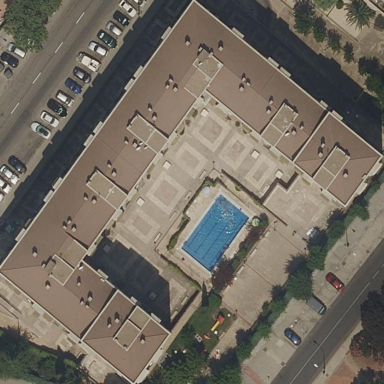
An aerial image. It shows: Residential building.